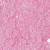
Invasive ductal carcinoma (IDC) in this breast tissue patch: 0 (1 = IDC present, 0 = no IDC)